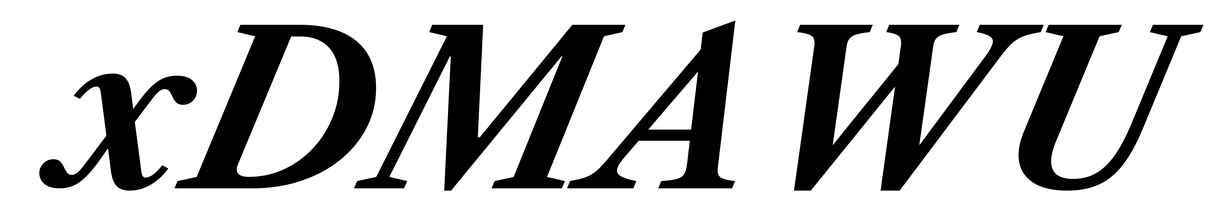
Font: LibreCaslonText-Italic_Bold_Italic